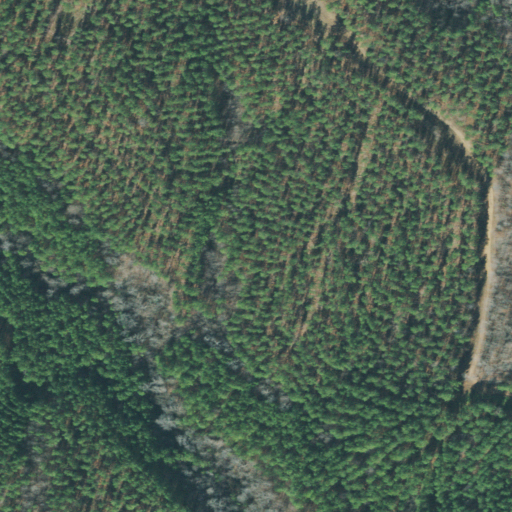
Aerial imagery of ridge(s) in Tennessee named Bucksnort Ridge containing evergreen forest, grassland, deciduous forest, and mixed forest